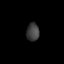
Tissue: lung
Cell type: Epithelial cells
Senescence score: 0.05707
Nuclear area (px): 225
Mean DAPI intensity: 62.049